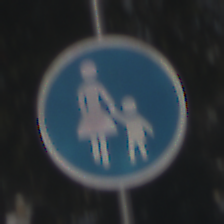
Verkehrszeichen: Gehweg
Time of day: MorningAfternoon
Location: Outdoor (Special)
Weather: Clear
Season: Winter
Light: Natural